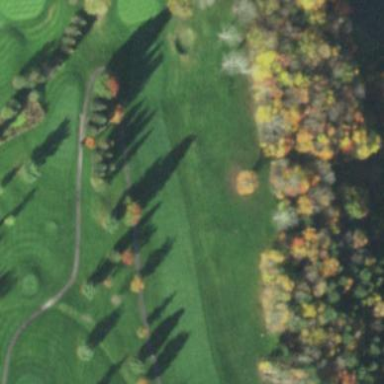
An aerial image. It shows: Golf fairway surrounded by grass.